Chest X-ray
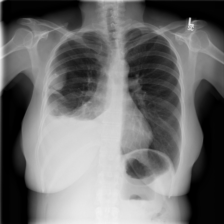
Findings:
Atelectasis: negative
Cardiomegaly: negative
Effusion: negative
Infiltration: negative
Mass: negative
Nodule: negative
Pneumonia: negative
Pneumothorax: negative
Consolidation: negative
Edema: negative
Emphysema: negative
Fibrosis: negative
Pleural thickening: negative
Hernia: negative